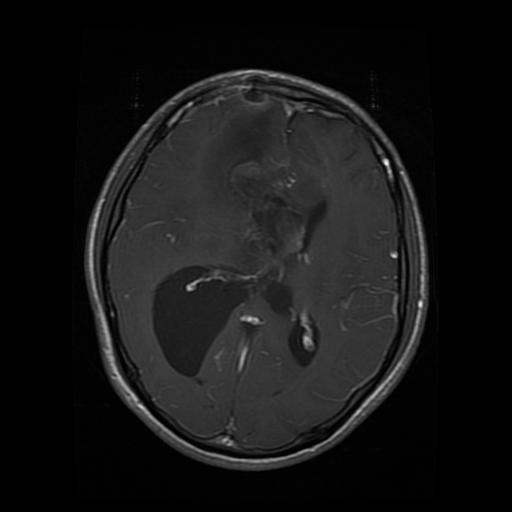
Label: glioma